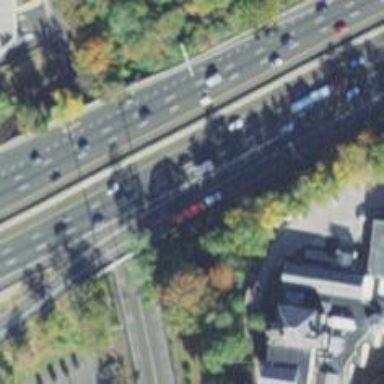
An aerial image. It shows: Motorway link.